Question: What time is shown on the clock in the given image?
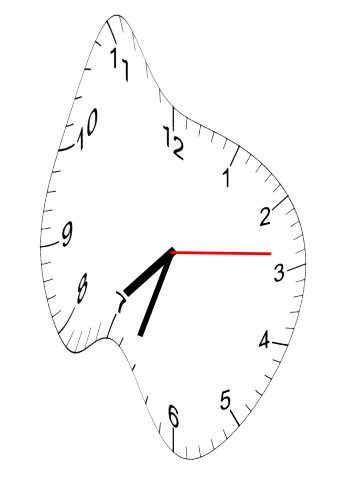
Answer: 07:33:14